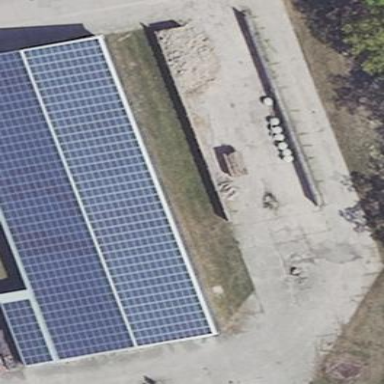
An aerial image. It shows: Solar photovoltaic panel generating electricity. It is small installation located on building.